Chest X-ray:
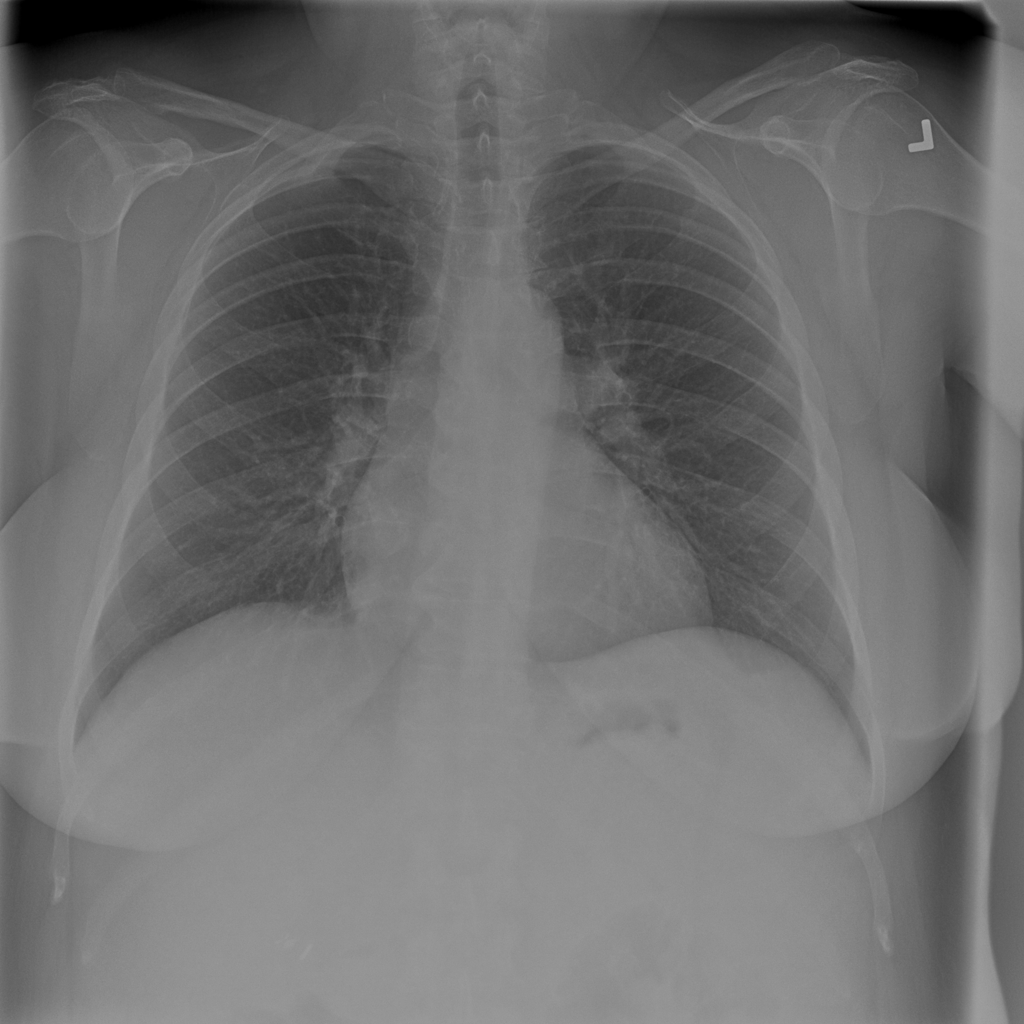
No abnormal finding: yes